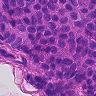
Metastatic tissue present: yes